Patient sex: F
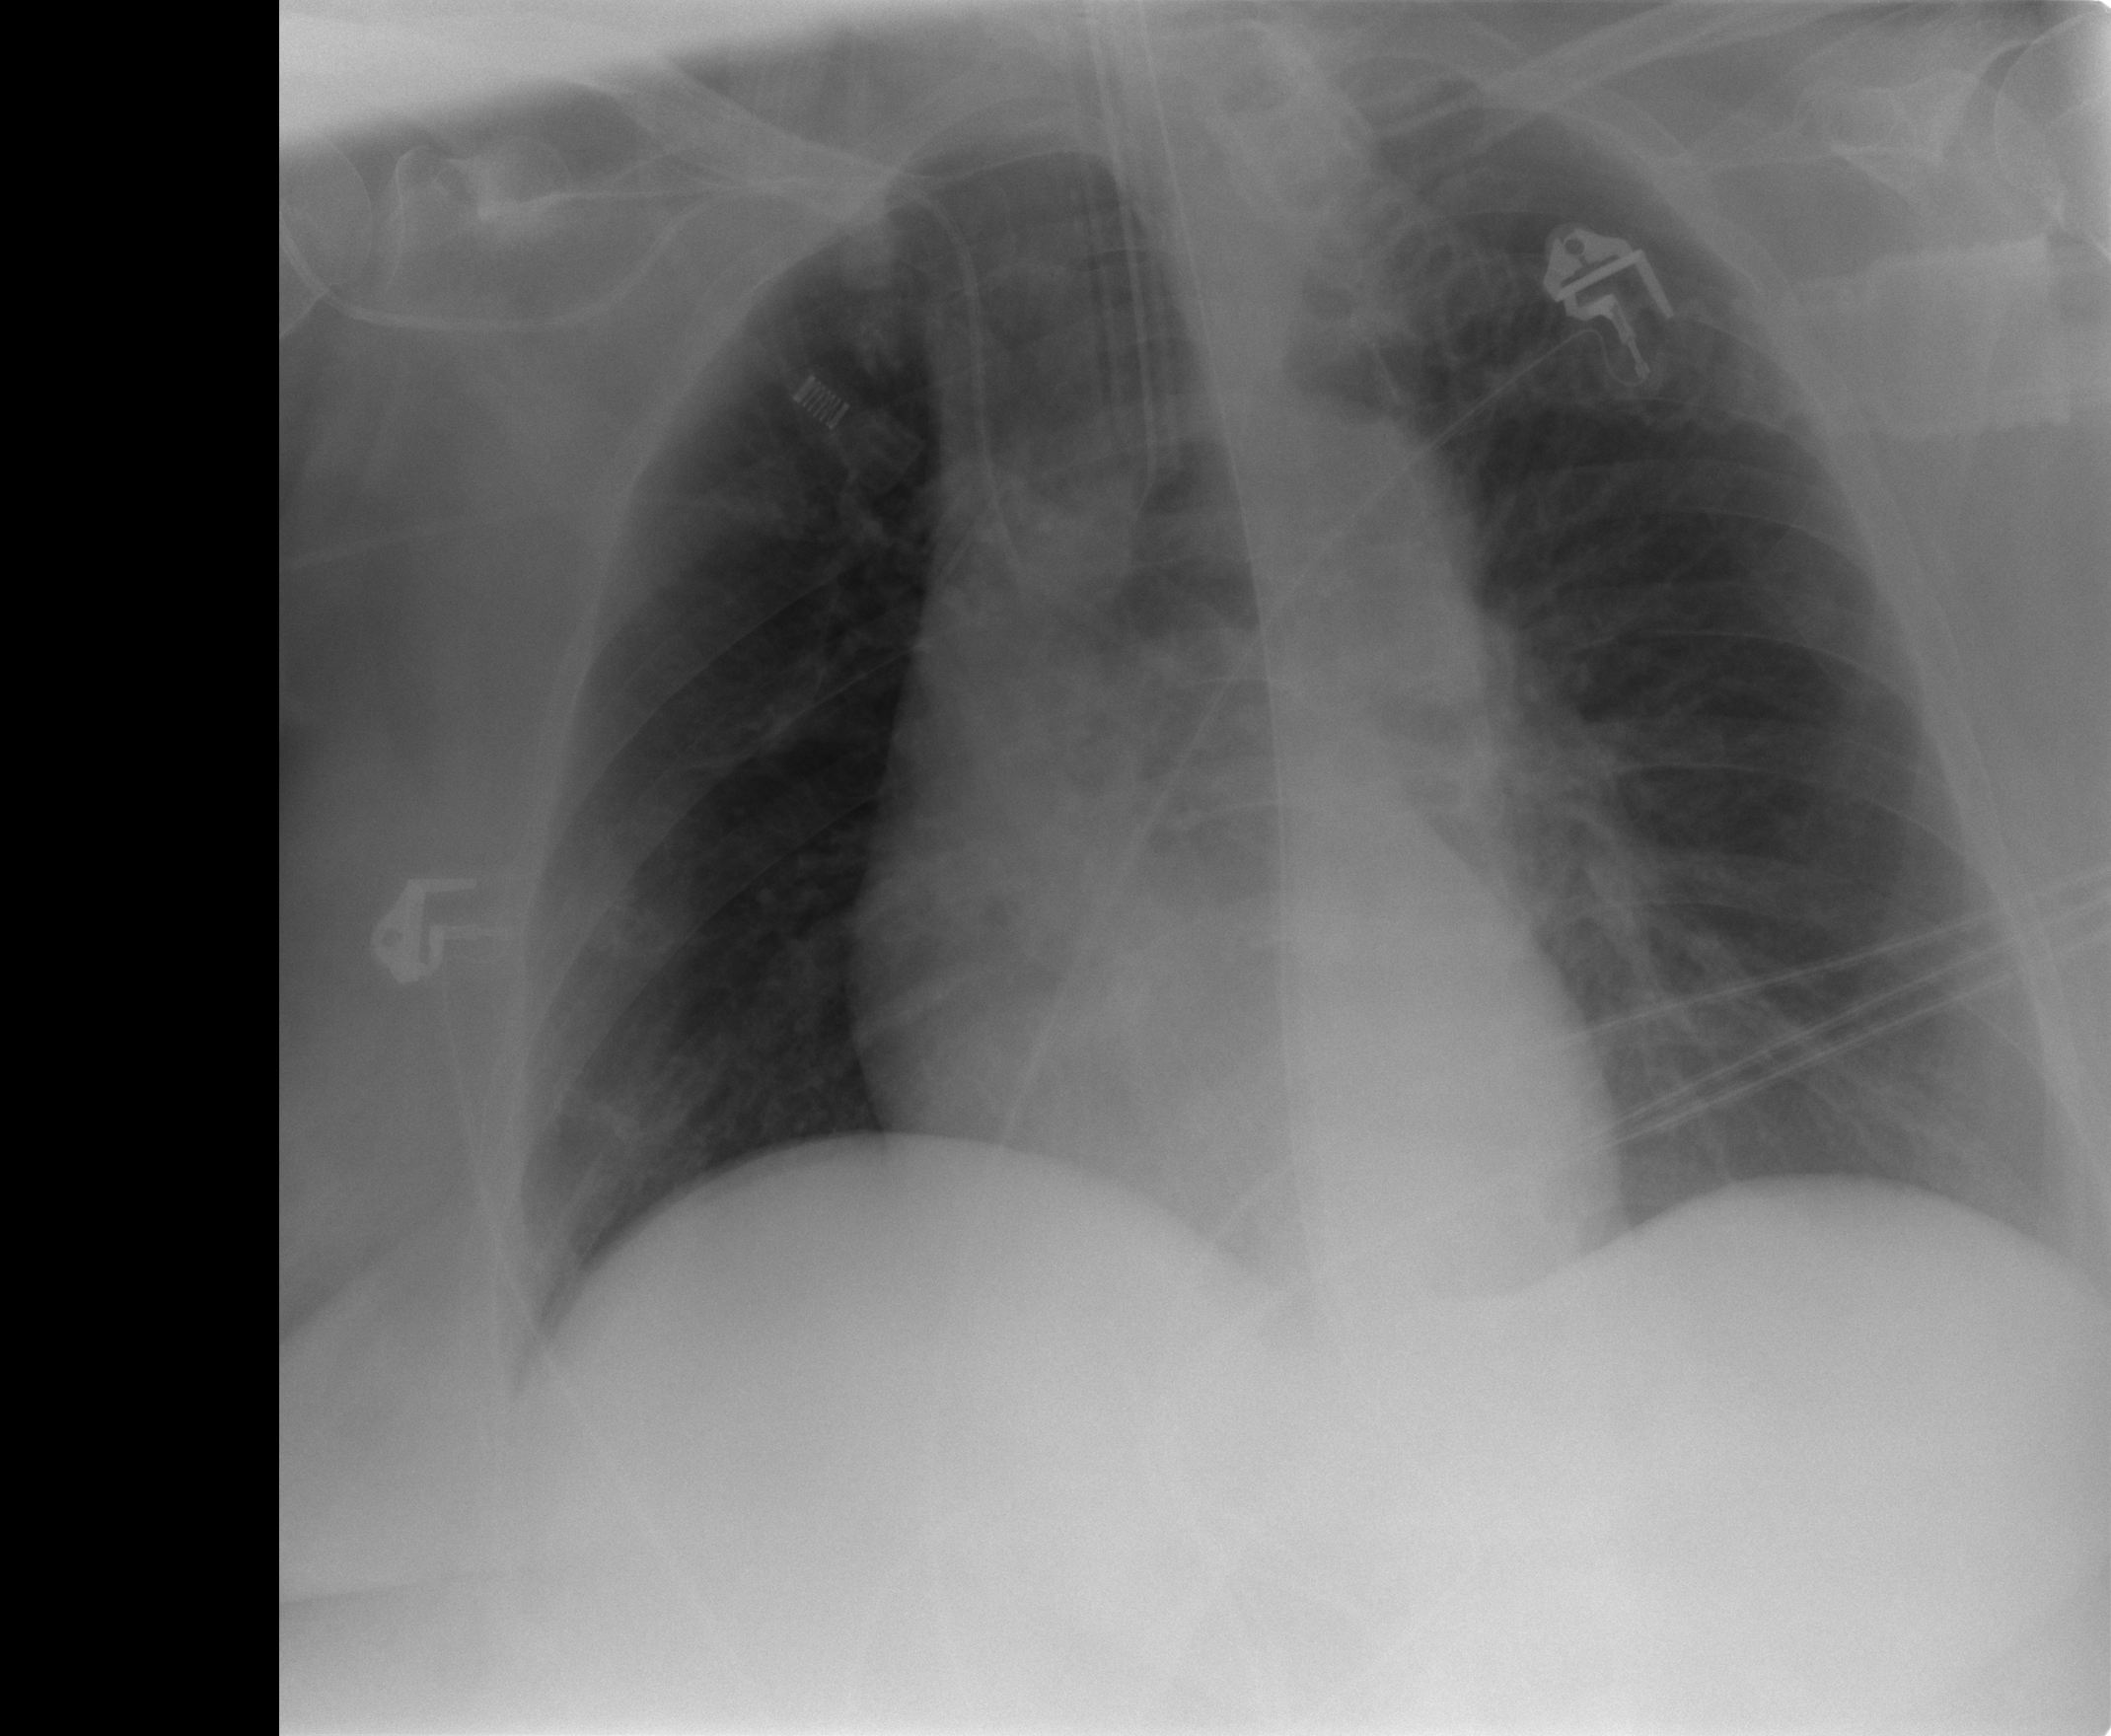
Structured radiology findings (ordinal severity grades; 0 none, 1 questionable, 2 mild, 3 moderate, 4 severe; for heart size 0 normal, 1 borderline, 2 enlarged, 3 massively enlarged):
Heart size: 0
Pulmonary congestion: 1
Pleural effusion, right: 0
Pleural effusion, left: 0
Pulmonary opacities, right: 0
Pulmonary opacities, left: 0
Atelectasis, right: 0
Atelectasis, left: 0